Interaction volume radius: 5 \u00c5
Interaction volume height: 15 \u00c5
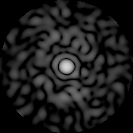
Disorder parameter: 0.8019